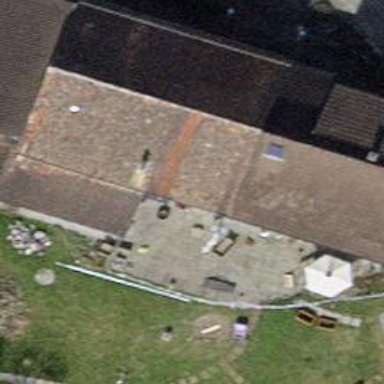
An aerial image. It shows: Part of building.